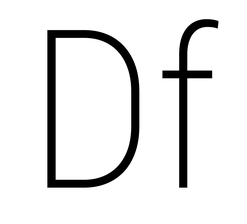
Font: Roboto_Condensed_ExtraLight